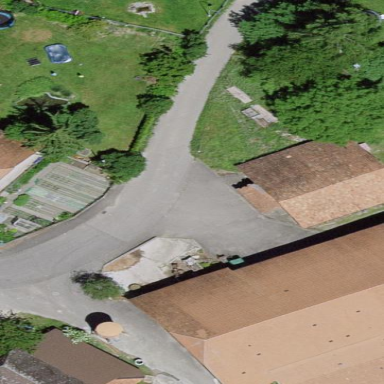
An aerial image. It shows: Sty building.